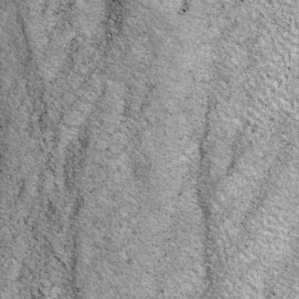
Label: non_frost